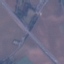
Land use / land cover class: Highway